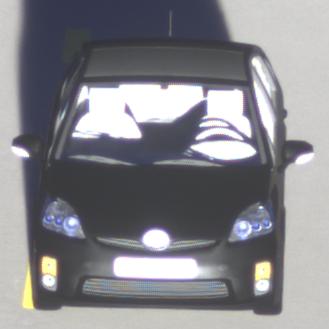
Make: Toyota
Model: Prius 1.5 Hybrid
Detailed model: Prius (HW2)
Model produced from: 2006/03
Model produced until: 2009/06
Doors: 5
Color: black
Road condition: dry road
Daytime: sunrise or sunset
Contrast: high contrast